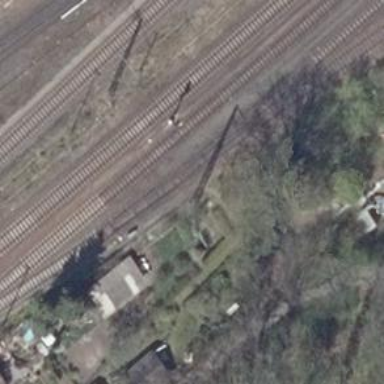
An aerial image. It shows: Railway switch.